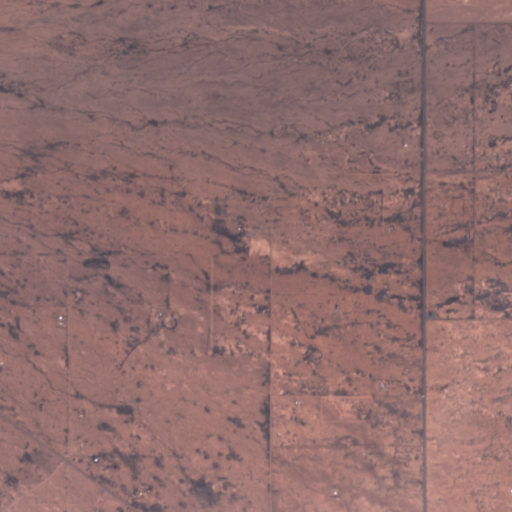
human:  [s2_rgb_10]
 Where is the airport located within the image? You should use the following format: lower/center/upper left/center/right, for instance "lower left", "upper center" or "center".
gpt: The airport is located in the lower center of the image.
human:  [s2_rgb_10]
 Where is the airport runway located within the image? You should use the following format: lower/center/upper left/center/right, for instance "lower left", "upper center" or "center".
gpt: The airport runway is located in the lower center of the image.
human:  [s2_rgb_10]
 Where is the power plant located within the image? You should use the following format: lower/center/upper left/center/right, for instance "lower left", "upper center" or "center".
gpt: There is no power plant in the image.